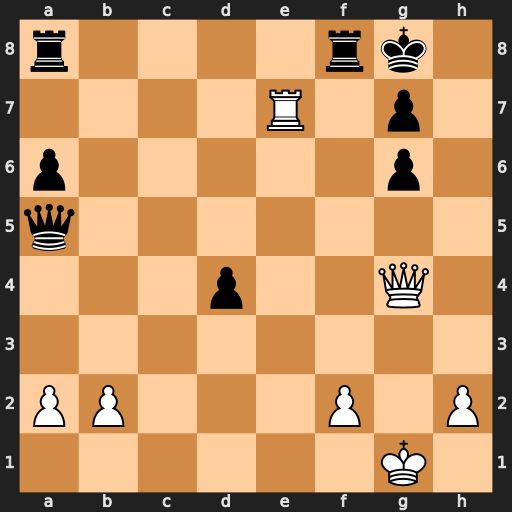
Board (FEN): r4rk1/4R1p1/p5p1/q7/3p2Q1/8/PP3P1P/6K1
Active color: w
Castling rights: -
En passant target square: -
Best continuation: Qxg6 Qe5 Rxe5